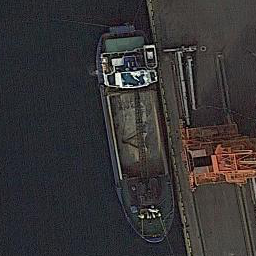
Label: civil